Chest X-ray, PA view. Patient: 70 years old, sex M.
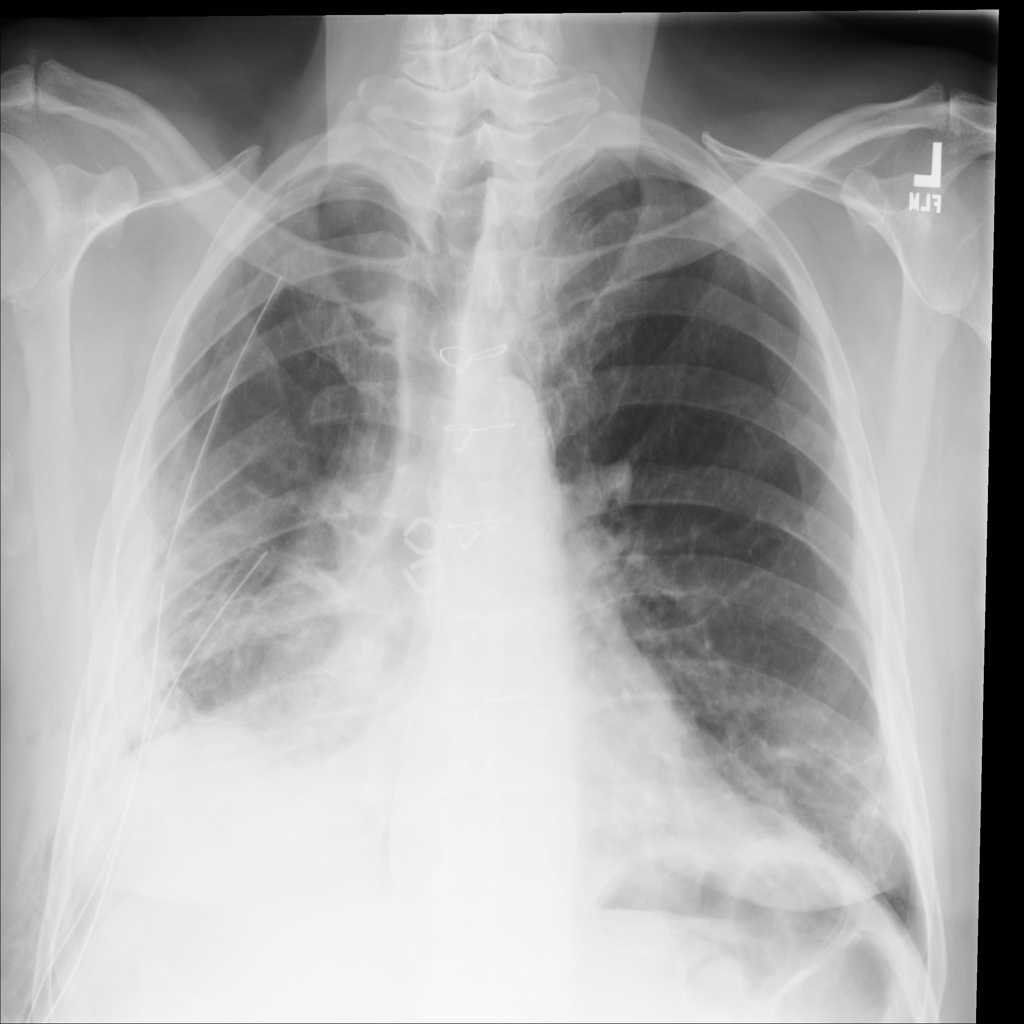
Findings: Atelectasis, Consolidation, Infiltration, Pneumothorax